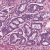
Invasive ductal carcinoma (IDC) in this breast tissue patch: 1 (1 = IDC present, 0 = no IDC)